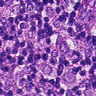
Metastatic tissue present: yes